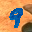
Label: 9